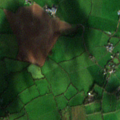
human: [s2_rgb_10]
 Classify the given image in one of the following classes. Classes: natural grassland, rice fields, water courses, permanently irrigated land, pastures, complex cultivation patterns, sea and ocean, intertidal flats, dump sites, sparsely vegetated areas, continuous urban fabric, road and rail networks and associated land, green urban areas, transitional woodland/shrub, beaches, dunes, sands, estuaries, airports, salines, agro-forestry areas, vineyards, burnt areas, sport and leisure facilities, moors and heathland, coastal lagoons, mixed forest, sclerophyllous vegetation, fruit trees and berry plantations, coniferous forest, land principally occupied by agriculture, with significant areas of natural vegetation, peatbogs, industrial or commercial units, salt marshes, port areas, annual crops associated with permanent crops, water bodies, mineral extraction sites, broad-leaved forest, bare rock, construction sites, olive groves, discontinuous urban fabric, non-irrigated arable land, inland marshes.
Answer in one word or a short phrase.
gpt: non-irrigated arable land, pastures